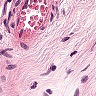
Metastatic tissue present: no